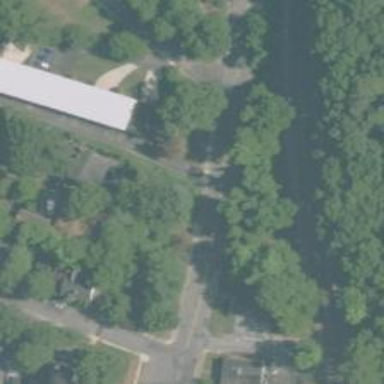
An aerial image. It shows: Tertiary road with sidewalk on the left.